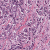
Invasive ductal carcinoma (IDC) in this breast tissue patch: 1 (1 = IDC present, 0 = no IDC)